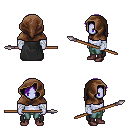
a pixel art fantasy rpg character, male body template, dark elf, purple skin, black cape, teal pants, purple loose hair, cloth hood, white cloth bandages, maroon shoes, spear, four views (front, back, left, right), 2x2 character sprite sheet, small pixel art, hard edges, no anti-aliasing